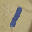
Label: 1